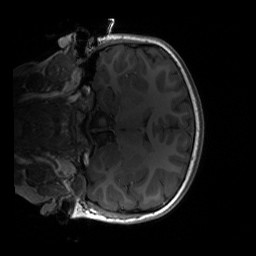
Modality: T1w
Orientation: coronal
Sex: male
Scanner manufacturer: siemens
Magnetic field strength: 3 T
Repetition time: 1.9 s
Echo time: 0.00243 s